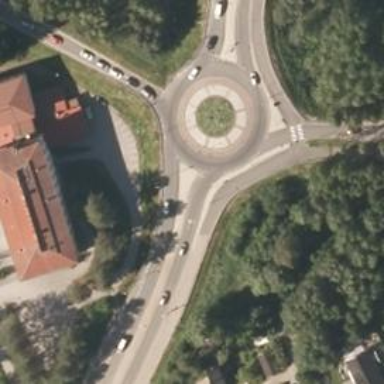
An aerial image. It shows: Primary highway with asphalt surface leading to roundabout.